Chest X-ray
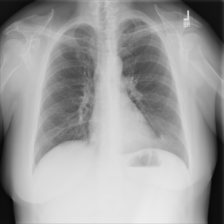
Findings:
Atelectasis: negative
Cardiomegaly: negative
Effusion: negative
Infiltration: negative
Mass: negative
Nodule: negative
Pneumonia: negative
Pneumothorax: negative
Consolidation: negative
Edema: negative
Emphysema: negative
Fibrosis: negative
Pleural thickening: negative
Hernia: negative